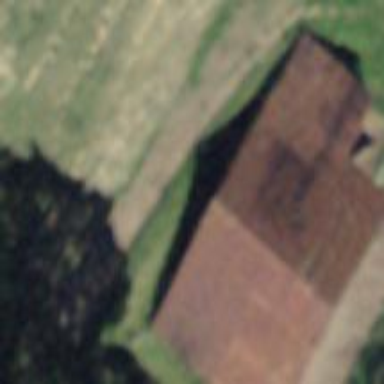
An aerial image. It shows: Barn.